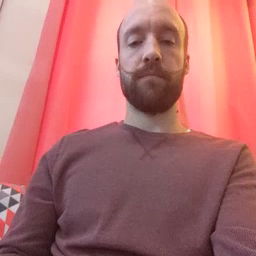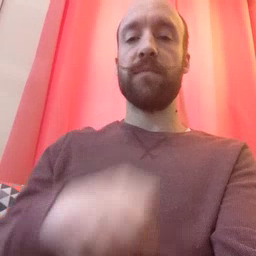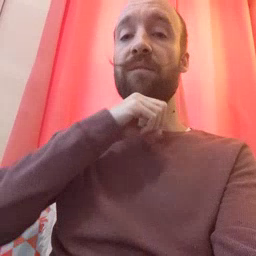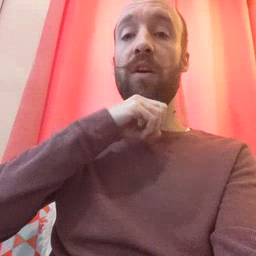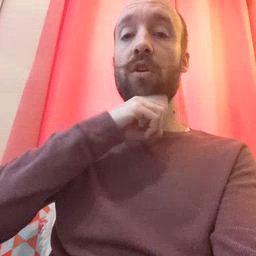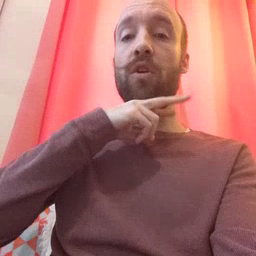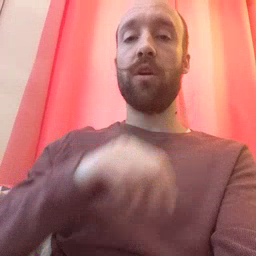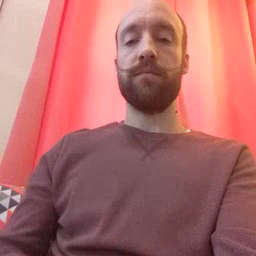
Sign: frog